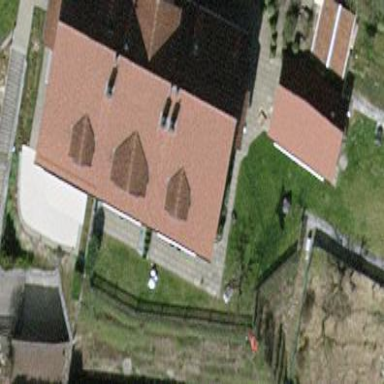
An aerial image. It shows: Terrace building.